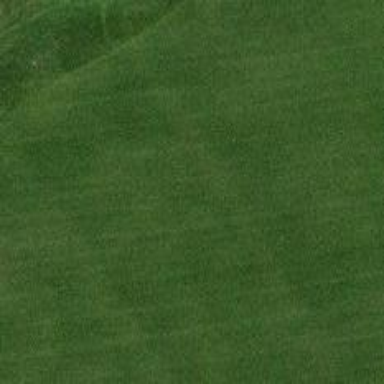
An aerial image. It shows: Grassy golf green.